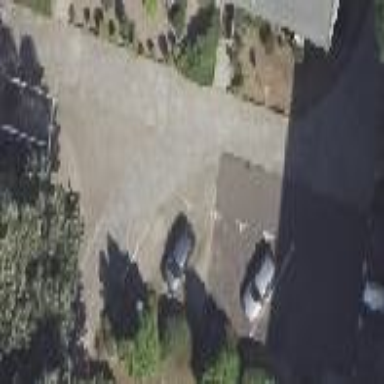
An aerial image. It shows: Street-side parking area.